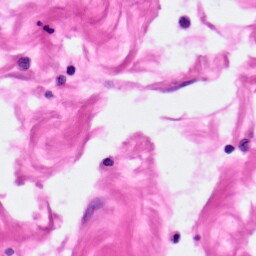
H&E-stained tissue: Pancreatic